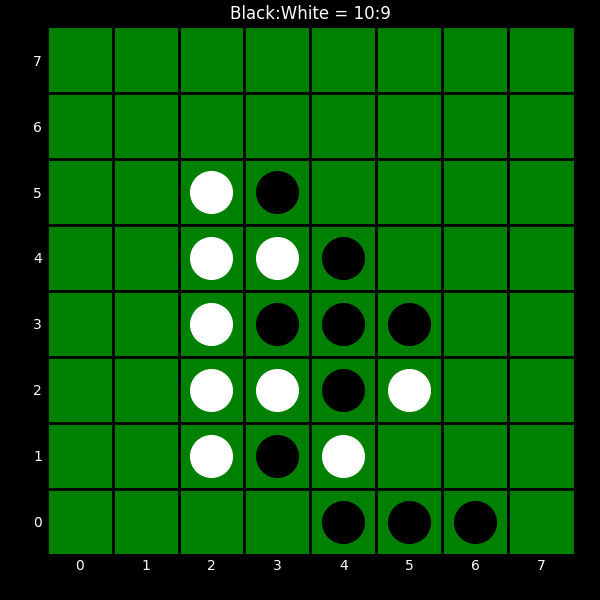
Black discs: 10
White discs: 9